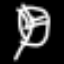
Label: leaf